Interaction volume radius: 10 \u00c5
Interaction volume height: 30 \u00c5
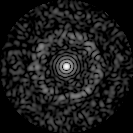
Disorder parameter: 0.8454